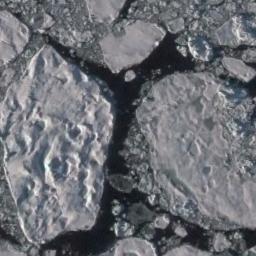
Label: sea_ice